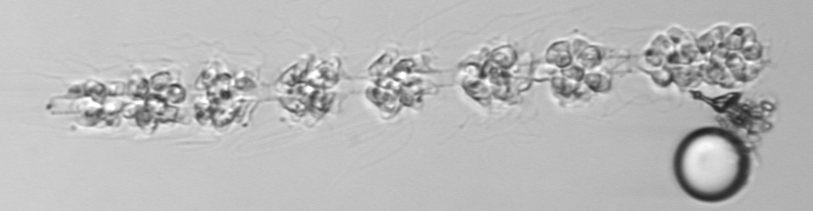
Label: Leptocylindrus_mediterraneus